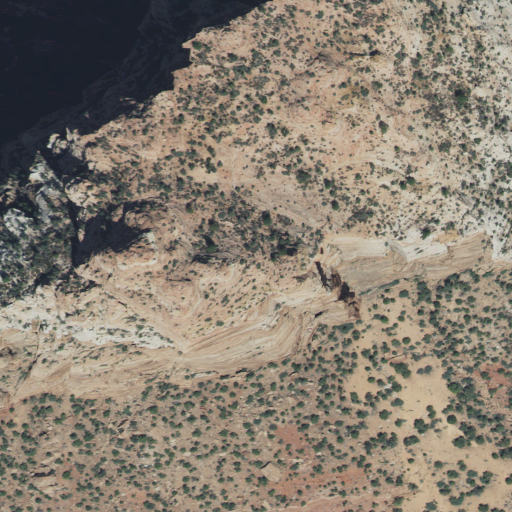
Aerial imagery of mountain in Utah named Mount Spry containing shrub, evergreen forest, and barren land